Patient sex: M
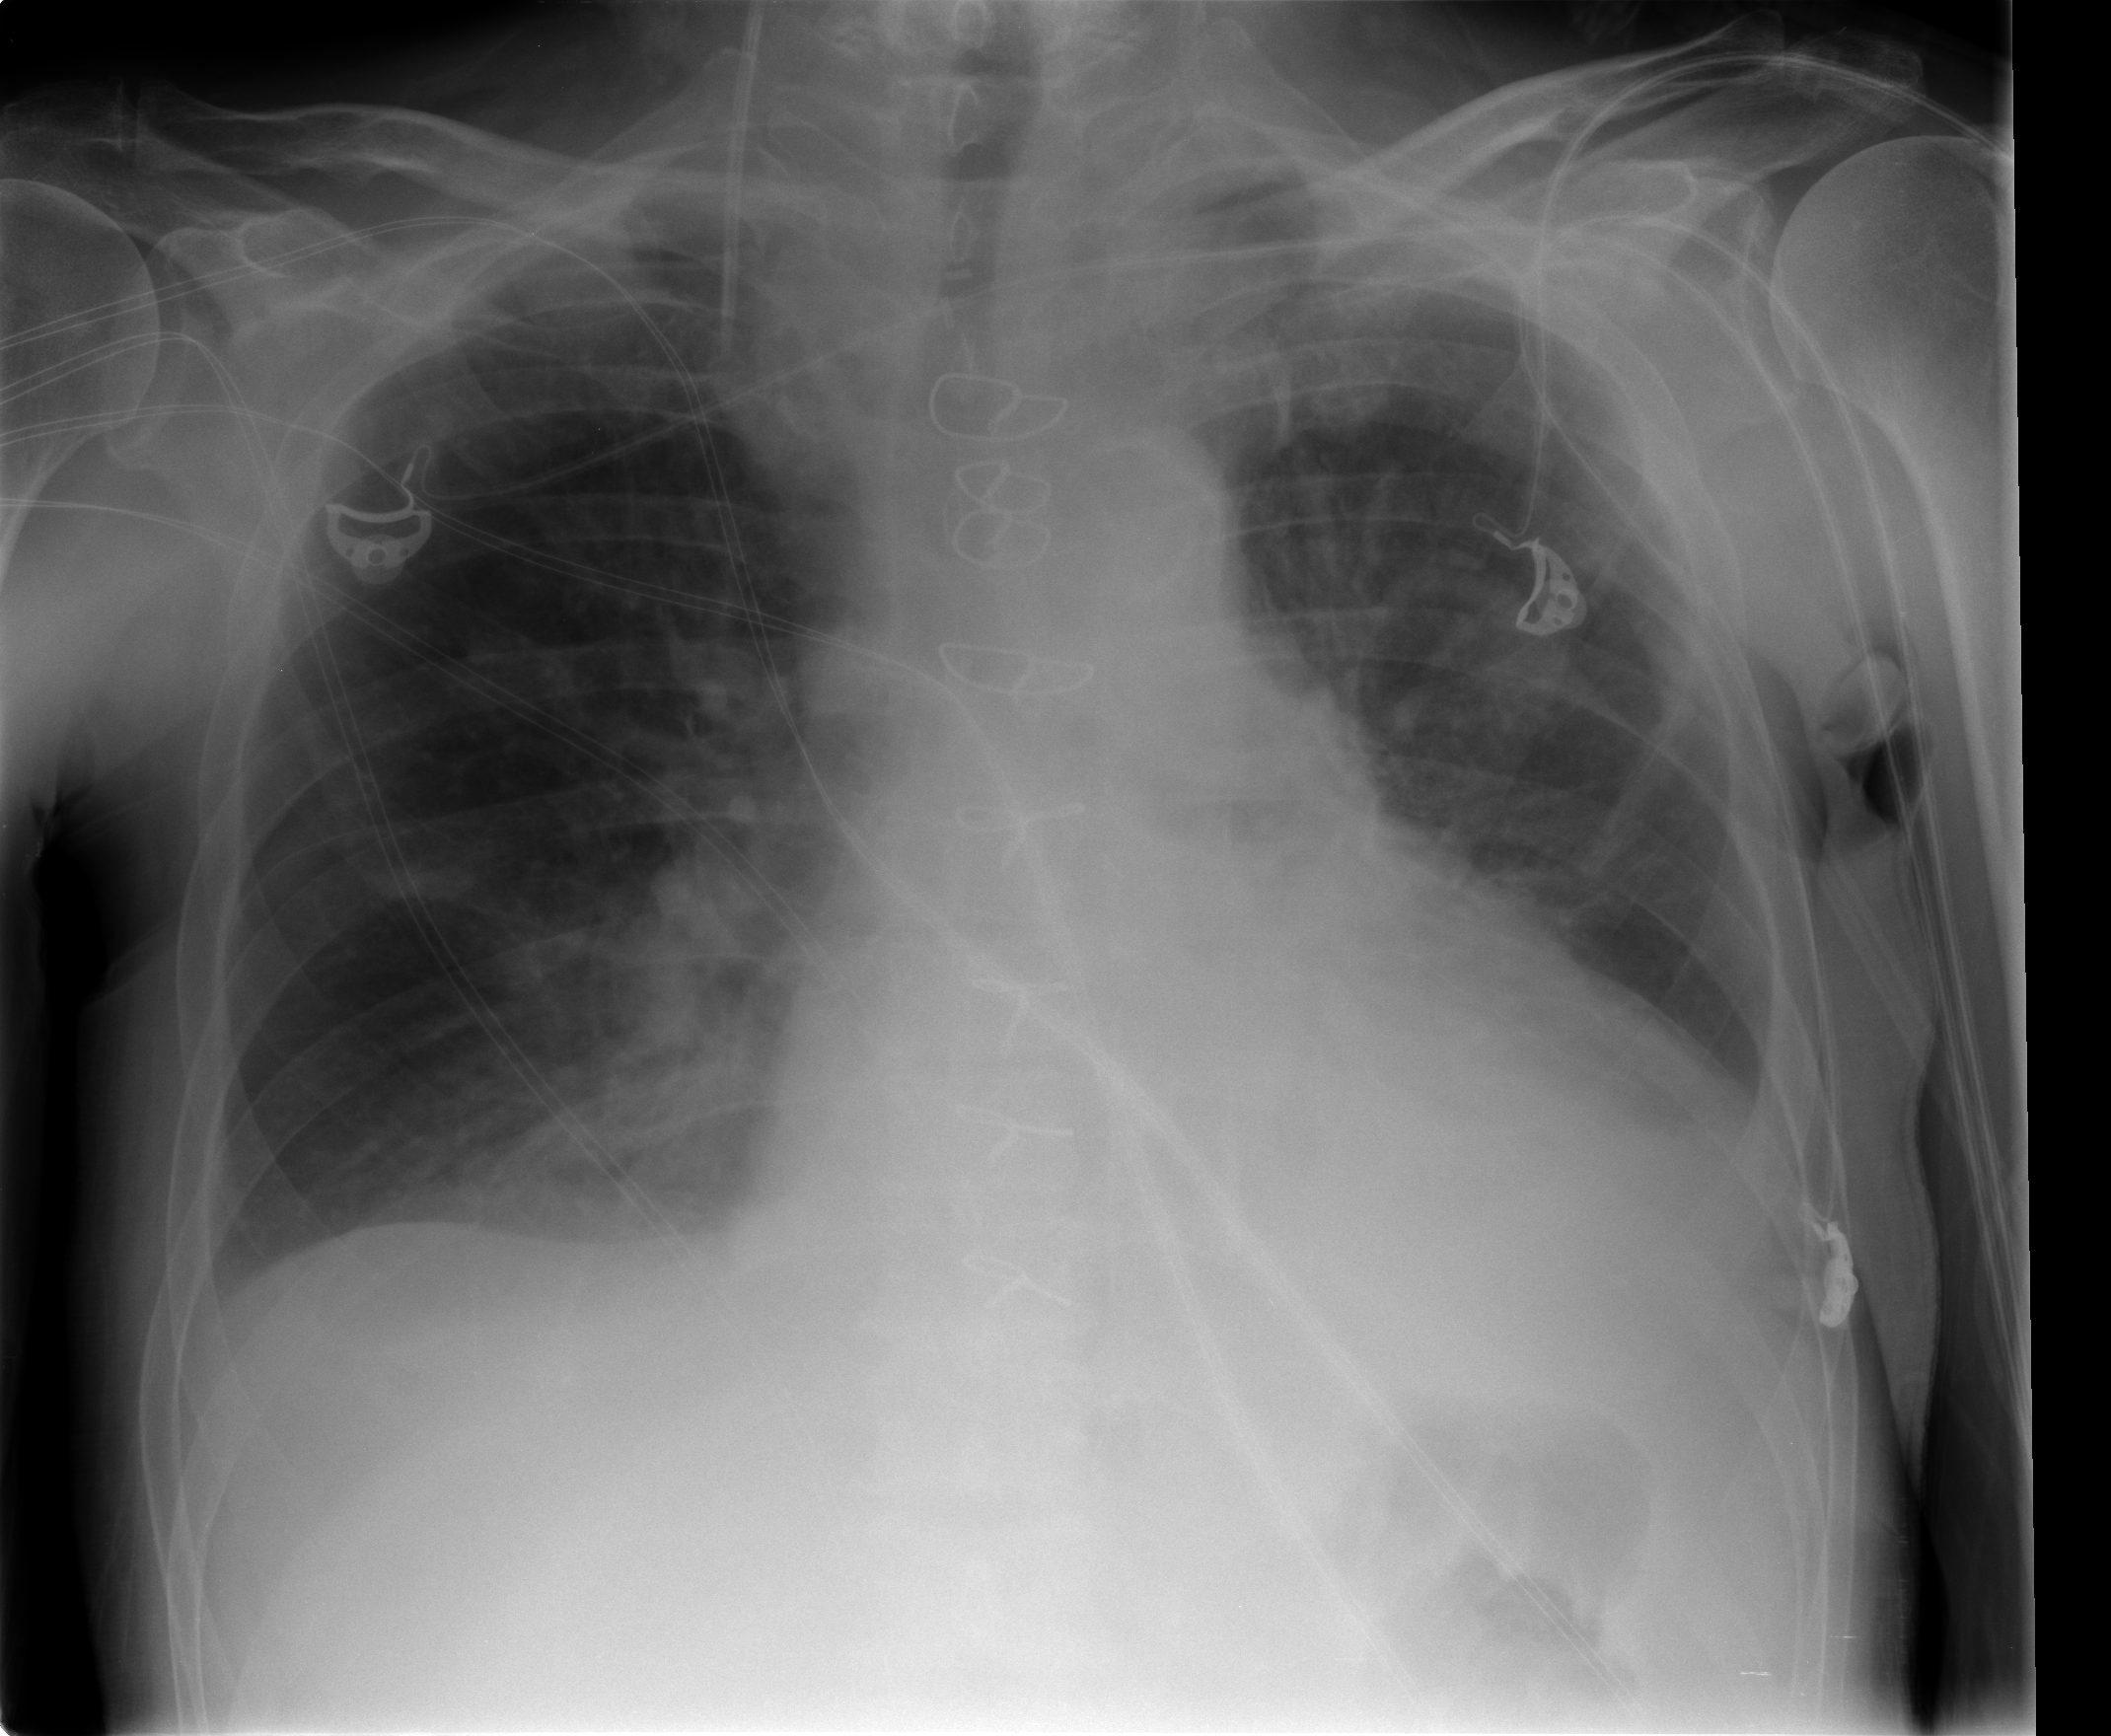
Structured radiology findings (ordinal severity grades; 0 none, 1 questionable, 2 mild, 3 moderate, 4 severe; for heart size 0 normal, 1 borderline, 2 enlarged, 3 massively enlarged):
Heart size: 2
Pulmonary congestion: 0
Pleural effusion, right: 2
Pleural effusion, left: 1
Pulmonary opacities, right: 0
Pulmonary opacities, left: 0
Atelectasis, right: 2
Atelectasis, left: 2